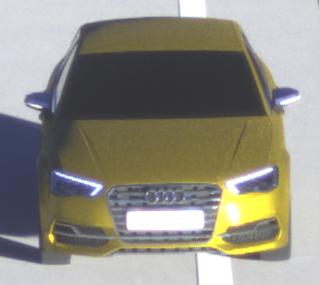
Make: Audi
Model: S3
Detailed model: 8V
Model produced from: 2013
Model produced until: 2020
Doors: 4
Color: yellow
Road condition: dry road
Daytime: sunrise or sunset
Contrast: low contrast